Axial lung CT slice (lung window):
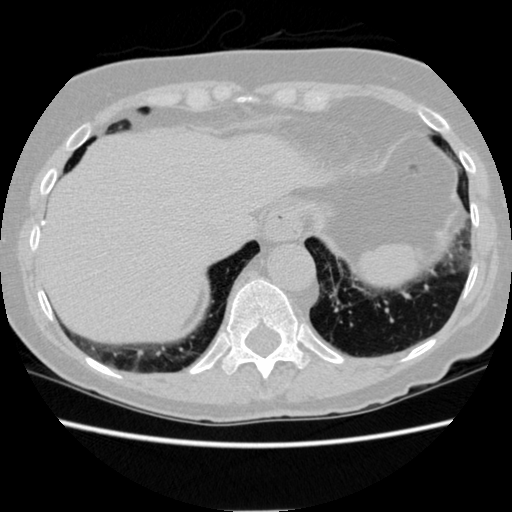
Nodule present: no